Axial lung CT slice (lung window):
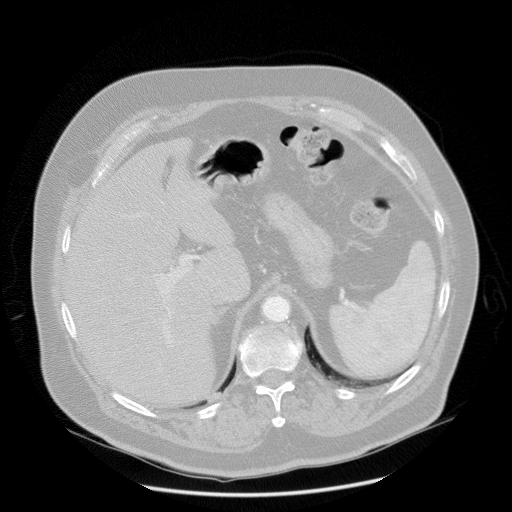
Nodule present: no